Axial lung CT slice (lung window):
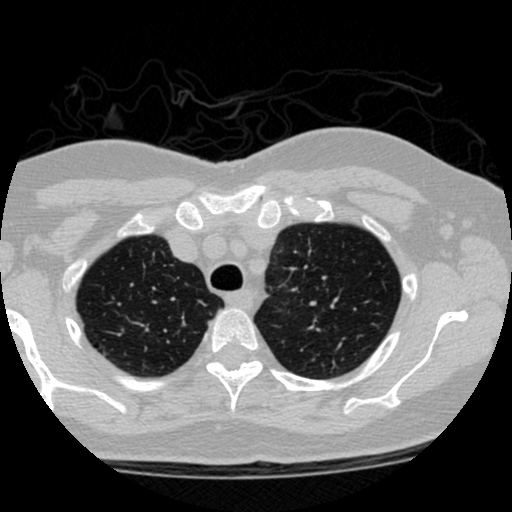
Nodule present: no